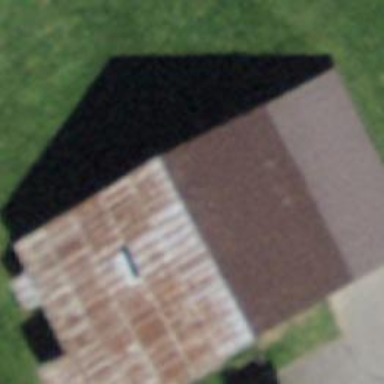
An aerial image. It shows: Farm building.